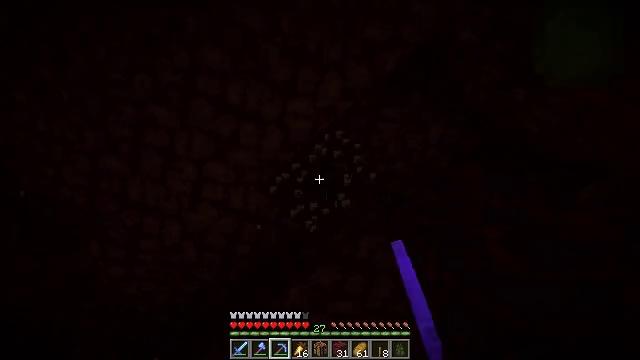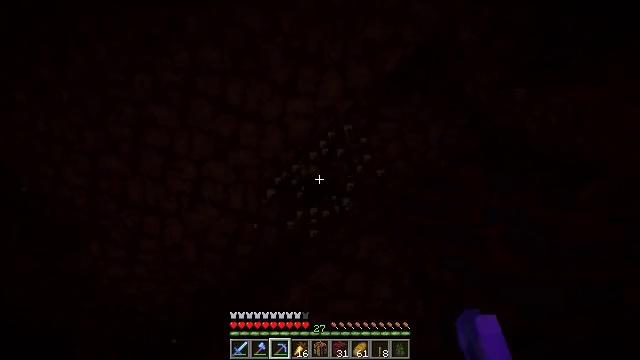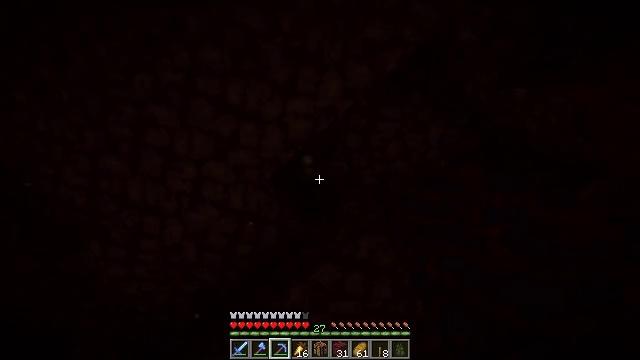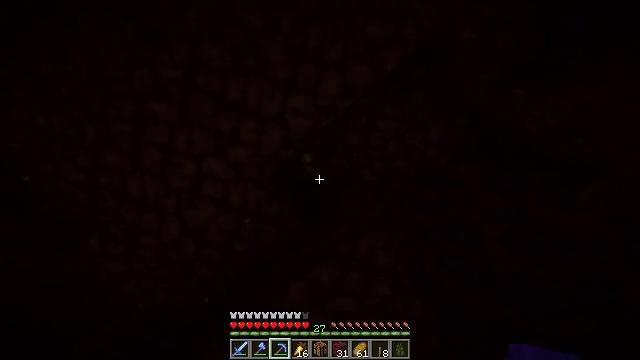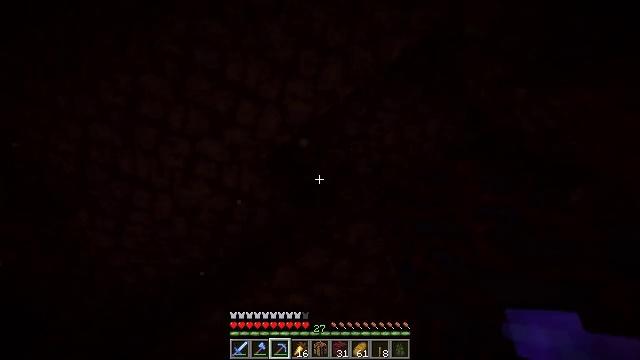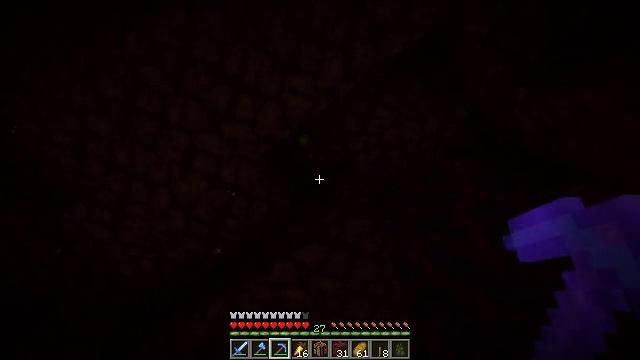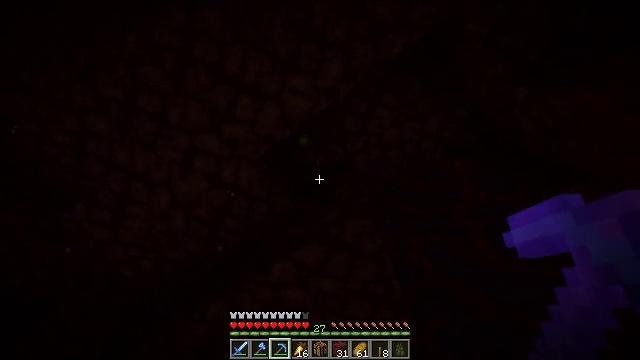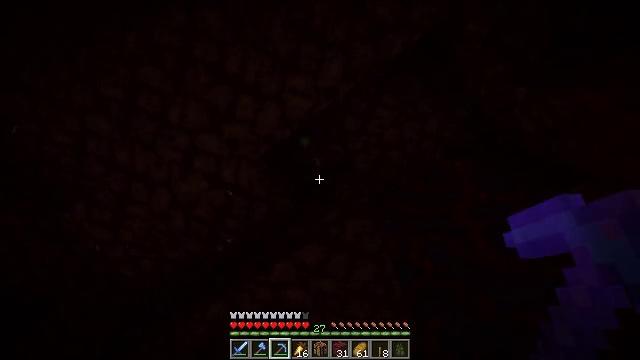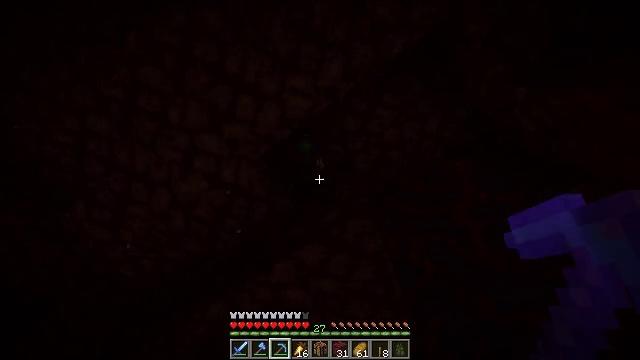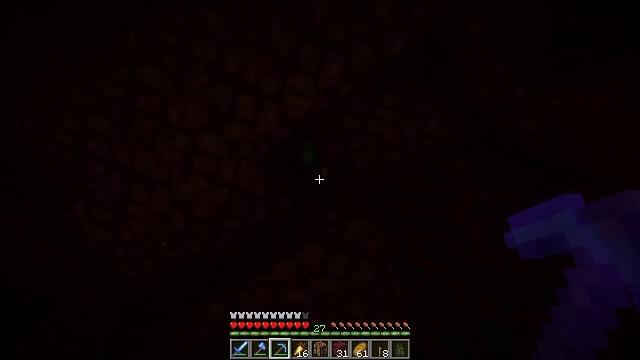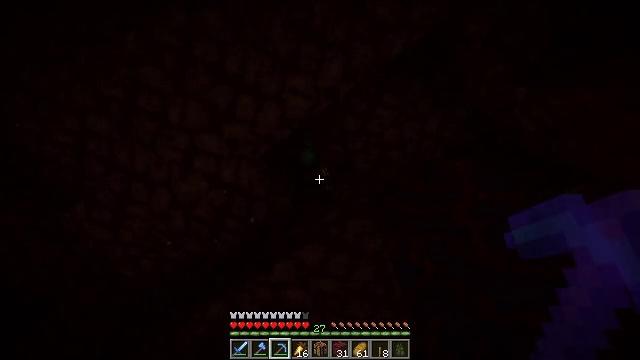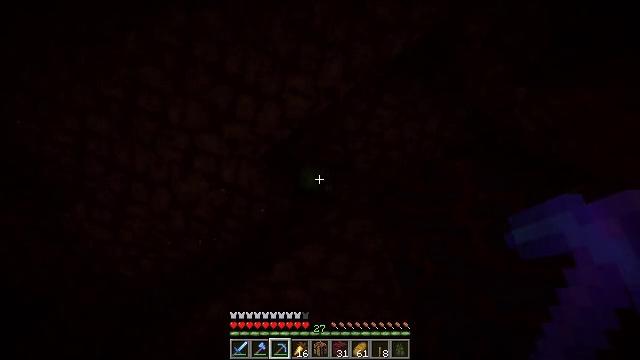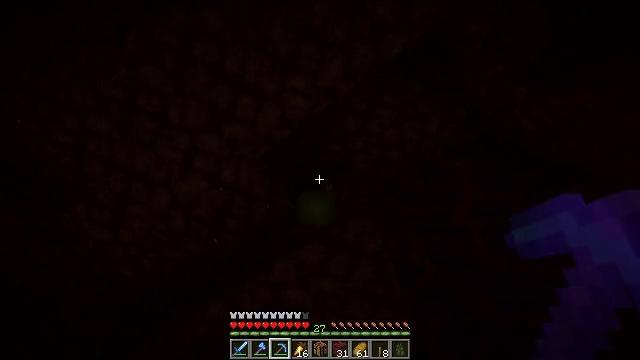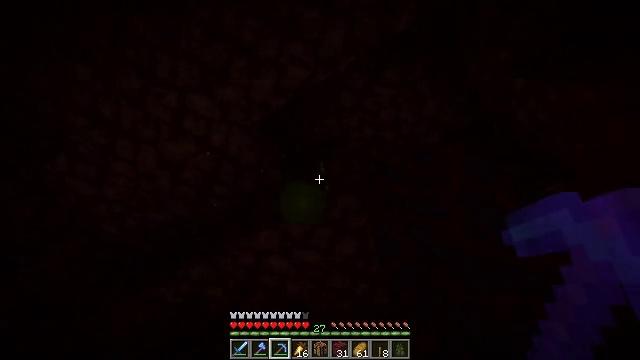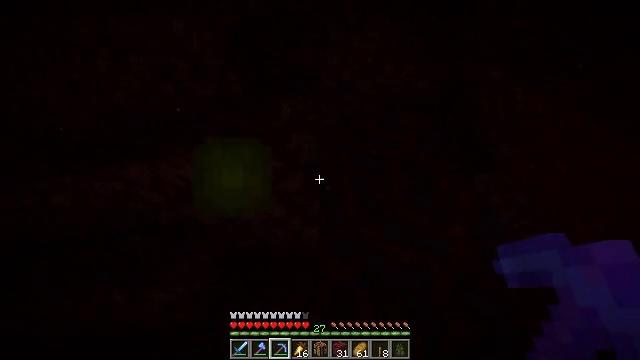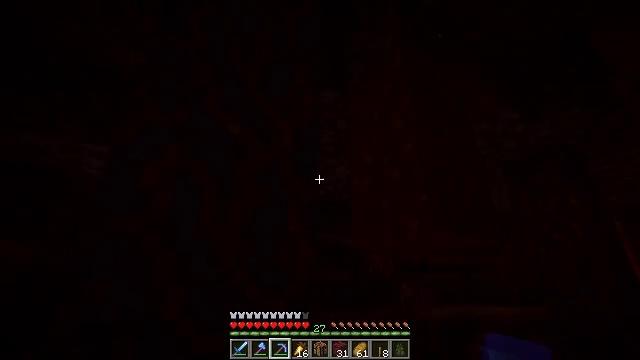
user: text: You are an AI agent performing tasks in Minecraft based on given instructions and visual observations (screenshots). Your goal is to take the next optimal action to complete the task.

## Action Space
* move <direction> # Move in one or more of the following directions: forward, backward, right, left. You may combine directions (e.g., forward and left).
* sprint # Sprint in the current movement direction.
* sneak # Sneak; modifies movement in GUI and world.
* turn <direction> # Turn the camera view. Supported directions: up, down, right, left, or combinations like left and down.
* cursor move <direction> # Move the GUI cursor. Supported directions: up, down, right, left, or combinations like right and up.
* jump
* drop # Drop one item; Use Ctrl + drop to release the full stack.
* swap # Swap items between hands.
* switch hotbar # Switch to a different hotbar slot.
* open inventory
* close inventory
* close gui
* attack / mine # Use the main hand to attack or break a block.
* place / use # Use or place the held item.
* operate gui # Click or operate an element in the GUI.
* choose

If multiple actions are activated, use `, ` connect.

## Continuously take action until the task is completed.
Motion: motion action
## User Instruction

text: Mine the crimson stem in the Nether.
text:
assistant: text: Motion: attack / mine
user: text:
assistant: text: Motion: attack / mine
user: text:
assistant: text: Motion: attack / mine
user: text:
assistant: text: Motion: turn right and down, attack / mine
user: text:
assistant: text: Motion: no_op
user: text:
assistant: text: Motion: no_op
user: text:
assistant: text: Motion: no_op
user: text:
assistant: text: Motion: no_op
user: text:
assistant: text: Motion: no_op
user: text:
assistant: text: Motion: no_op
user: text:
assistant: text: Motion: no_op
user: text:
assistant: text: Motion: no_op
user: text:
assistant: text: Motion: turn right and down
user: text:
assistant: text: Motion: turn right and down
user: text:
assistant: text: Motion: turn right and down
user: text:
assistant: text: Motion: turn right and down
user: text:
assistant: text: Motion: no_op
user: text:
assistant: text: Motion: no_op
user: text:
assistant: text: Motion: move forward
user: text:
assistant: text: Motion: move forward
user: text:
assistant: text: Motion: move forward, turn down
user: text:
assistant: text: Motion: turn right and down
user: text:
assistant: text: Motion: move forward, turn right and down
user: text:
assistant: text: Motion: move forward, turn left and down
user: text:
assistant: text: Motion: move forward and move right, turn left and down
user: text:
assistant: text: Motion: move forward and move right
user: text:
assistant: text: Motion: move forward and move right
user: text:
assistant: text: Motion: move forward and move right
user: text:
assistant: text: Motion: move forward and move right, turn left
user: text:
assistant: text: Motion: move forward, turn left and down